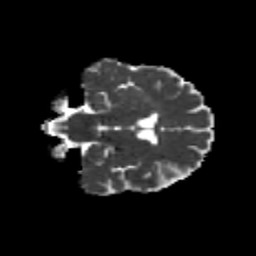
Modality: MD
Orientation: coronal
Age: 42
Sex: female
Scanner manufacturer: siemens
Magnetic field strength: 3 T
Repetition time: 8.6 s
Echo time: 0.095 s